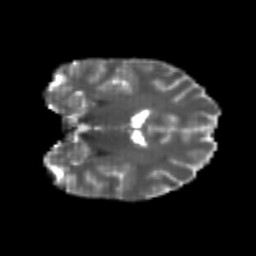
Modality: T2w
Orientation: coronal
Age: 20
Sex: male
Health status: healthy
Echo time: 0.074 s